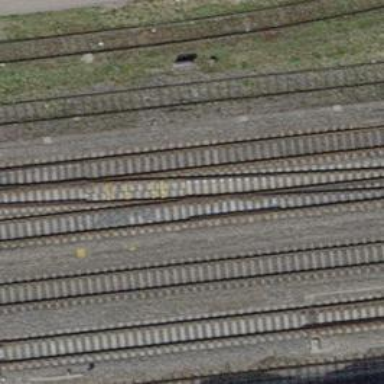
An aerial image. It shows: Railway siding with one electrified track and contact line.